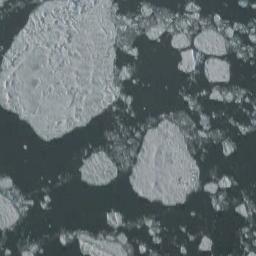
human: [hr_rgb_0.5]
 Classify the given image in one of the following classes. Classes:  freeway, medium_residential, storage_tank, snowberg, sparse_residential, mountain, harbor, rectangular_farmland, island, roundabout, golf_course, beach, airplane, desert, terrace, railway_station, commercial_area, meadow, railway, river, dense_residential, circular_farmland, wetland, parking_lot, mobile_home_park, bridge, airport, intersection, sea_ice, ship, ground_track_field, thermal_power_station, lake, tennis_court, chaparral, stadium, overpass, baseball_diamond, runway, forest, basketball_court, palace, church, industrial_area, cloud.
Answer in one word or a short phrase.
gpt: sea_ice